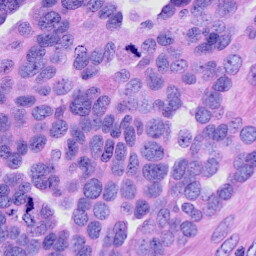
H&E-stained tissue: Ovarian